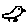
Label: bird